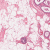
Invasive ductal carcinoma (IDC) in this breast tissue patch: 0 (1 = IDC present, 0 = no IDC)